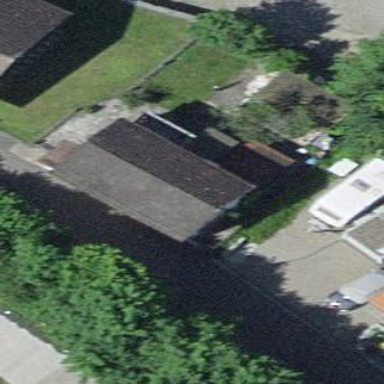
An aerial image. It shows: Building with gabled roof.